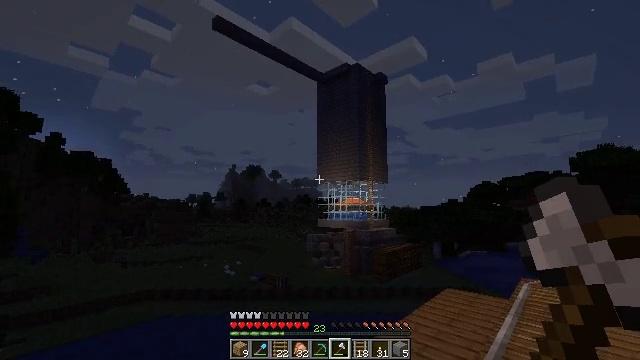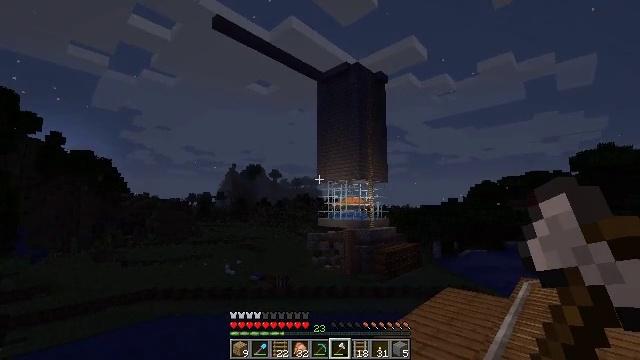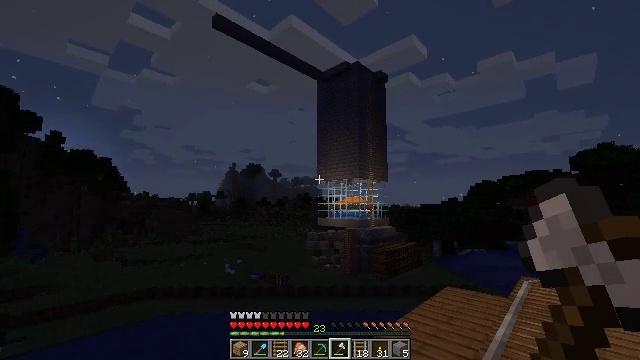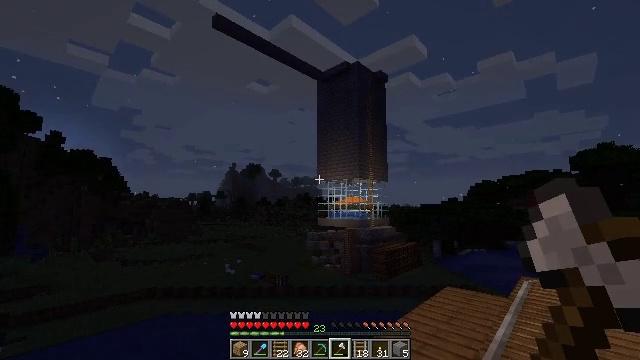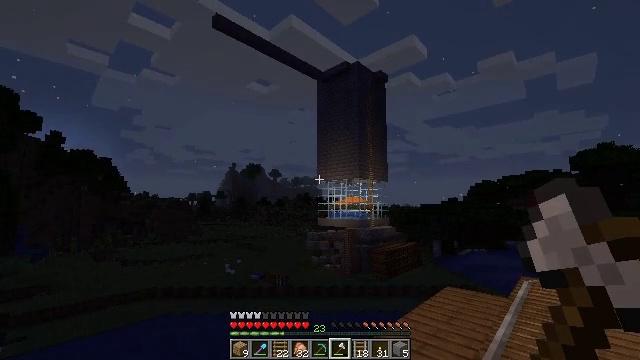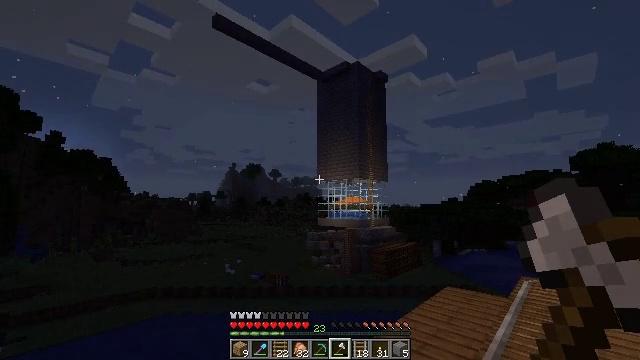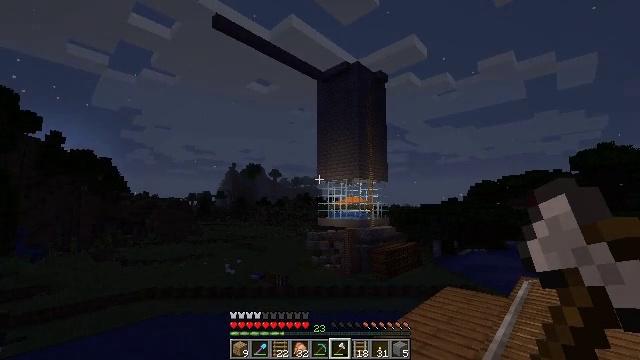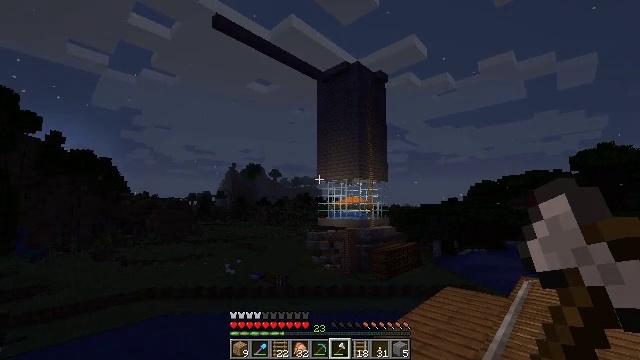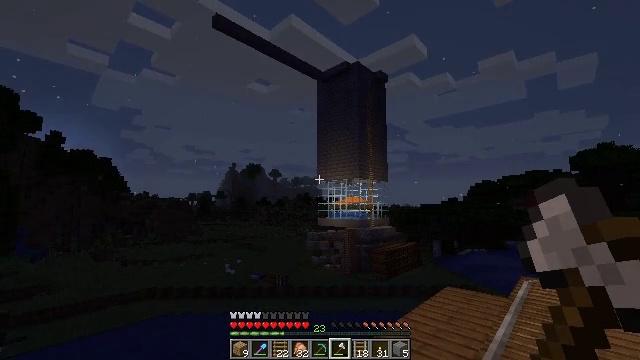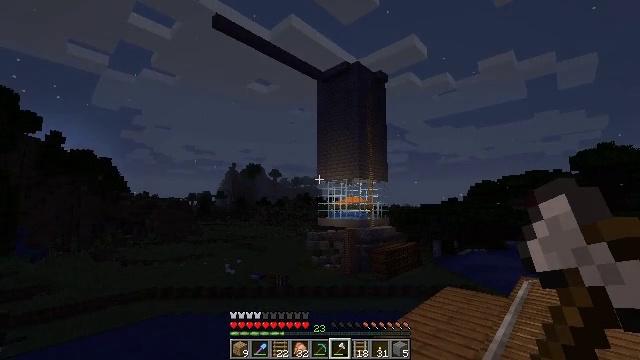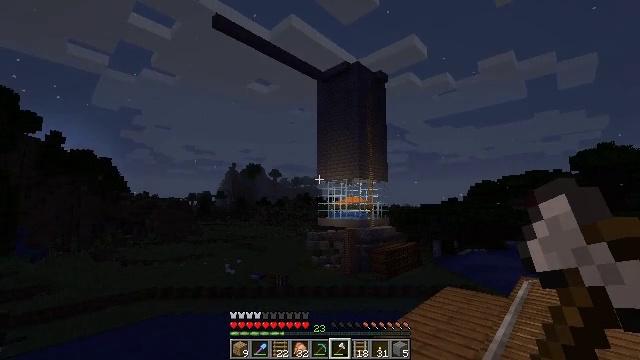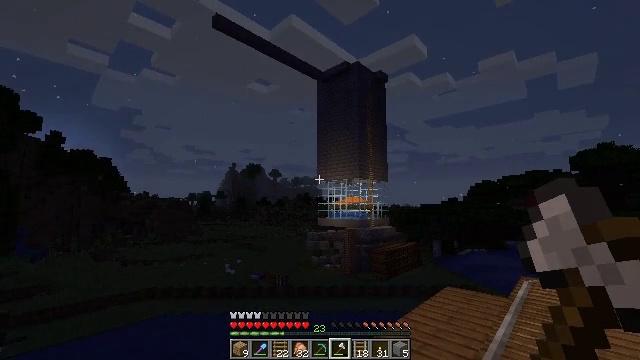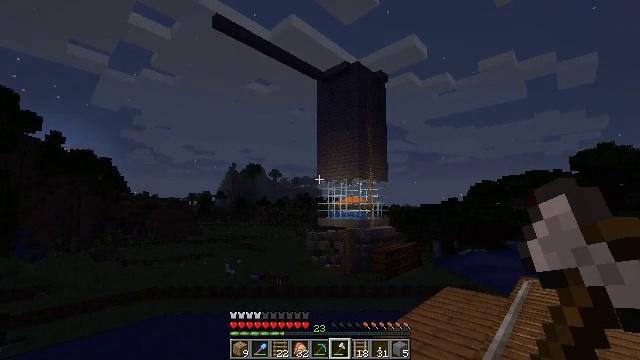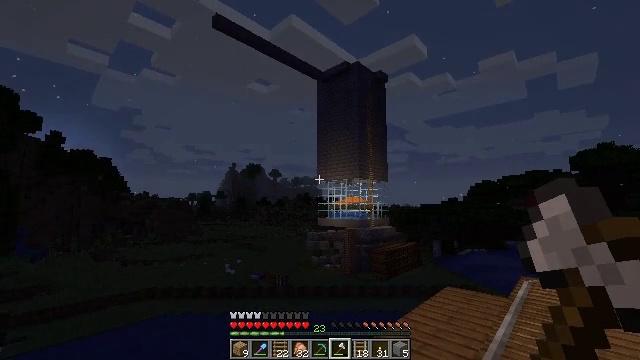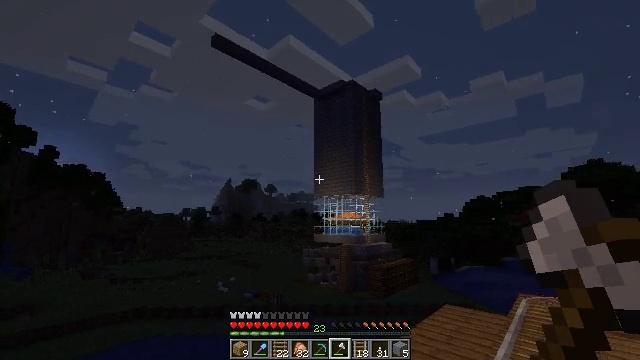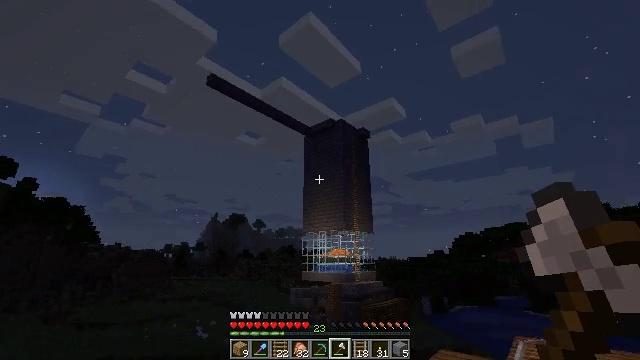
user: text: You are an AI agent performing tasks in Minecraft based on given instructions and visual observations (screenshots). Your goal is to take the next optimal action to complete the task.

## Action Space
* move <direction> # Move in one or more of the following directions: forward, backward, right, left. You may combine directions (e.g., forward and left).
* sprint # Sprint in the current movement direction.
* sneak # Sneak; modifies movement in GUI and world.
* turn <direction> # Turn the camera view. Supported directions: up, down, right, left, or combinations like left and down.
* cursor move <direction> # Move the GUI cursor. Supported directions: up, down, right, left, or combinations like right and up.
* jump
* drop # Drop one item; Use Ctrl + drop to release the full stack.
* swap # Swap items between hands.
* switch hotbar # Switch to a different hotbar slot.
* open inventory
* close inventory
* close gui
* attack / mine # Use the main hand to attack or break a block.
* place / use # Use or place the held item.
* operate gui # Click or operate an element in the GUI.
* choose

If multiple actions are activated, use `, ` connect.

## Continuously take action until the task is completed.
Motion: motion action
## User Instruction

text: Combine stone bricks to craft chiseled stone bricks.
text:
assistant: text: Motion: no_op
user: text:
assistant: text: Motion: no_op
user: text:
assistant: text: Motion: no_op
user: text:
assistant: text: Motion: no_op
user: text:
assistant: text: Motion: no_op
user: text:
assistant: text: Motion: no_op
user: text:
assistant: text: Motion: no_op
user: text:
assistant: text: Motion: no_op
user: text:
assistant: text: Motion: no_op
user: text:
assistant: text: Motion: no_op
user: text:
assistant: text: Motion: no_op
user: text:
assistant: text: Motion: no_op
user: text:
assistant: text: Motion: no_op
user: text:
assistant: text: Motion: turn up
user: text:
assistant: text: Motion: turn right and up
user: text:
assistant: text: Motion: turn up
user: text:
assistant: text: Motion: no_op
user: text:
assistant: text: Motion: no_op
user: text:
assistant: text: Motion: no_op
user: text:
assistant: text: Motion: no_op
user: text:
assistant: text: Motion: no_op
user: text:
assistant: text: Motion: no_op
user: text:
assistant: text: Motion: turn left and down
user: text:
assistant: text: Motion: turn left and down
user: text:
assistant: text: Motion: turn left and down
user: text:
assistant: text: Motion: turn left
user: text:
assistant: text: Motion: turn left and down
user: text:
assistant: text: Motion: no_op
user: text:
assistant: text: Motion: no_op
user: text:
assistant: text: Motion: no_op